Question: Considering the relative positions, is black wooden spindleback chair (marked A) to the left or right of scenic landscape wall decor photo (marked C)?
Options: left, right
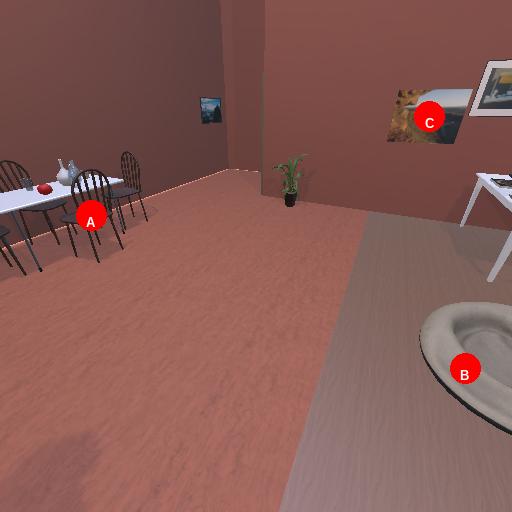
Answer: left